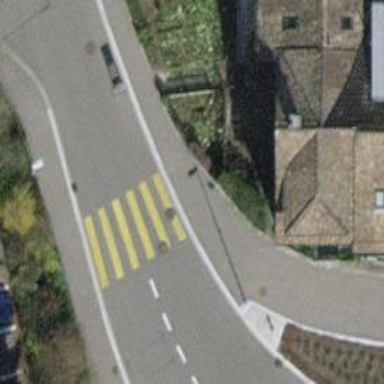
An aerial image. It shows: Zebra crossing on the road.